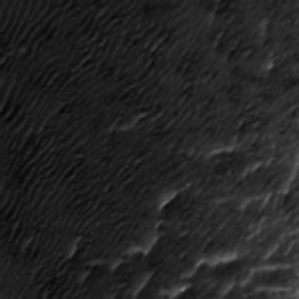
Label: frost